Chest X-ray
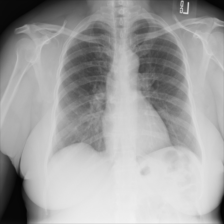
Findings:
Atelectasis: negative
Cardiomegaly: negative
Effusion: negative
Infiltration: negative
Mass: negative
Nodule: negative
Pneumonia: negative
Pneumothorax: negative
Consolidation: negative
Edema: negative
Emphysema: negative
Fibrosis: negative
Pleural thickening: negative
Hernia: negative